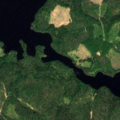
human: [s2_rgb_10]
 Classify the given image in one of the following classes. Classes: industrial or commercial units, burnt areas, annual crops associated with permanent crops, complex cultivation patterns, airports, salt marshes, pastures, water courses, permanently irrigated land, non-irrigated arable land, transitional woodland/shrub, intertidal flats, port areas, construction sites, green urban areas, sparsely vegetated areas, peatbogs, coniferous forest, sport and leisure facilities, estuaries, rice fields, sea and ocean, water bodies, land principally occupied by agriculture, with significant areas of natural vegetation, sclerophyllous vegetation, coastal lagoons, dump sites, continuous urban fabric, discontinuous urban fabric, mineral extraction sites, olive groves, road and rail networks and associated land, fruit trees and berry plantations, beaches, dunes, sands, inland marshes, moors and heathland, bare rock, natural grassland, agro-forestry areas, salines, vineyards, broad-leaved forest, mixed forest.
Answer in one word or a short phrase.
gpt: coniferous forest, water bodies